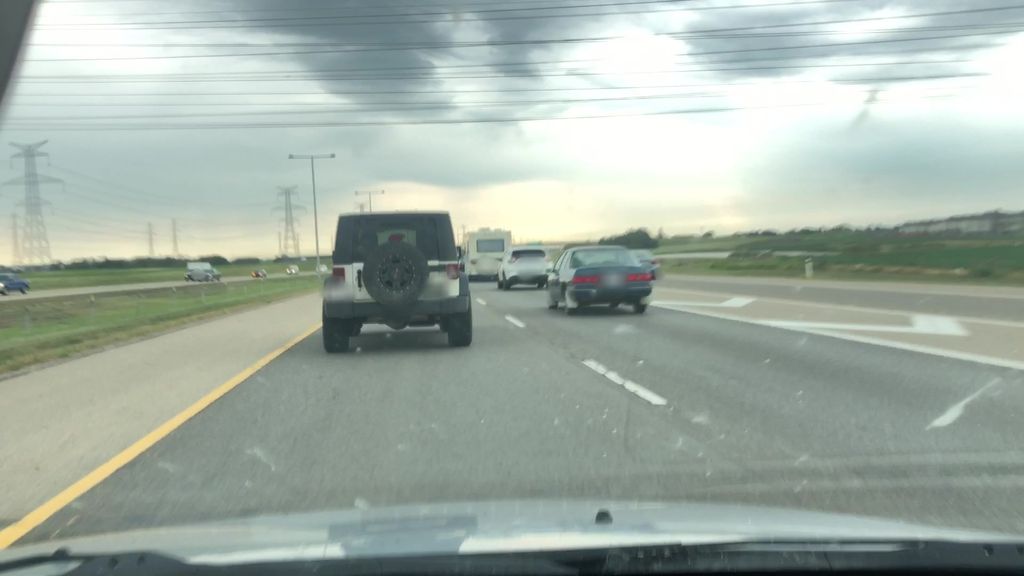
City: edmonton